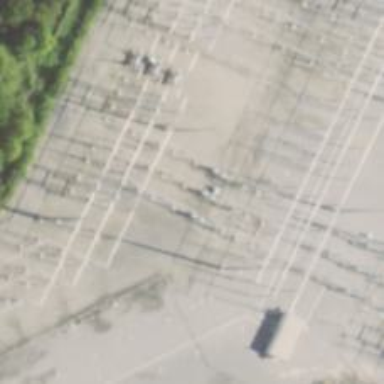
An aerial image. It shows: Switch used for power control.